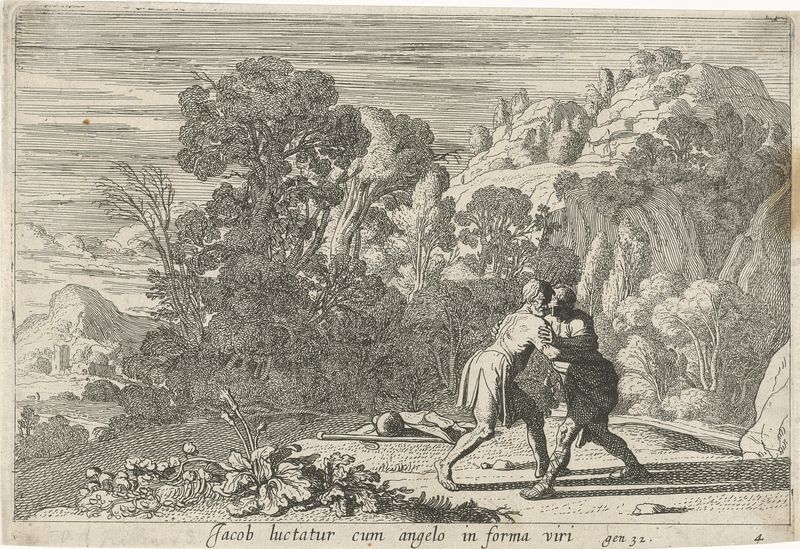
Titel: Jakob worstelt met de engel
Künstler: Nicolaes Moeyaert
Standort: Amsterdam
Institution: Rijksmuseum
Schlagwörter: baum, berg, felsen, kampf, bäume, landschaft, männer, schwarz, weiss, bibel, blatt, pflanzen, engel, löwenzahn, schrift, stab, grafik, burg, traum, druck, radierung, stich, seite, text, teufel, kupferstich, latein, walt, esau, jakob, jacob